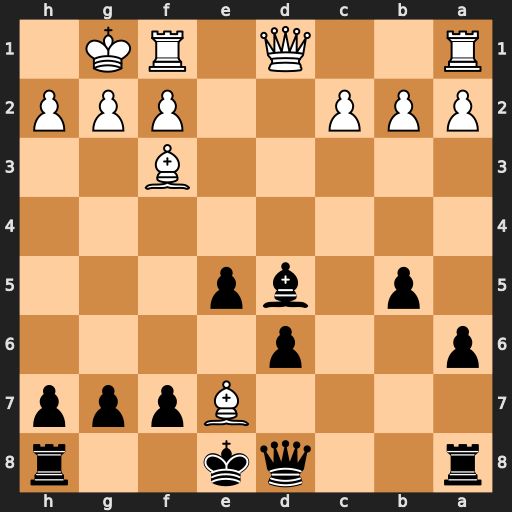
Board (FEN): r2qk2r/4Bppp/p2p4/1p1bp3/8/5B2/PPP2PPP/R2Q1RK1
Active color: b
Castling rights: kq
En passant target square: -
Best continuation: Bxf3 Qxf3 Kxe7